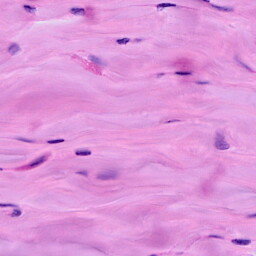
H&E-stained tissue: Breast